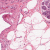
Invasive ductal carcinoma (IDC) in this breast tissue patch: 0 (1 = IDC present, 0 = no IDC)